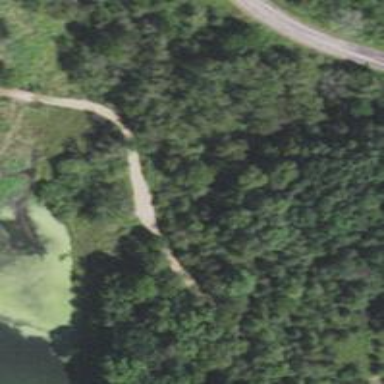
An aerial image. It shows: Bridleway.